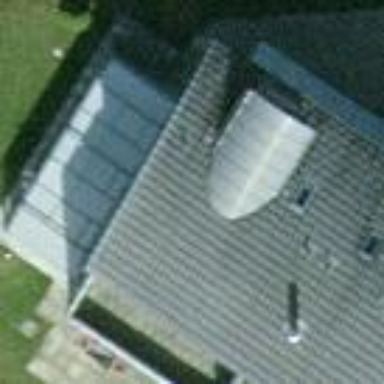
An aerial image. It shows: Semidetached house with skillion roof shape.